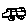
Label: car